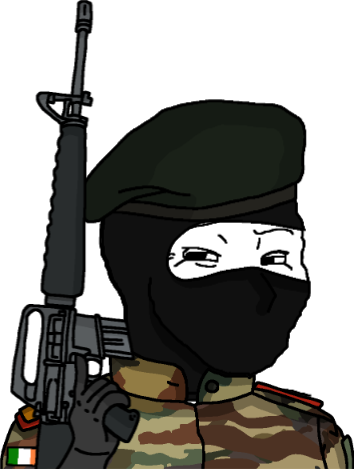
Label: 5_Smugjak